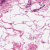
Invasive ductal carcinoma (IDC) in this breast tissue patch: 0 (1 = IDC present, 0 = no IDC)